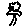
Label: flower